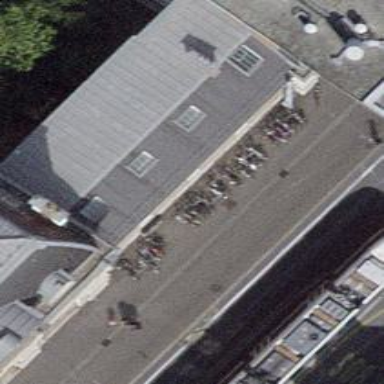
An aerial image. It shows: Bicycle parking area with stands.